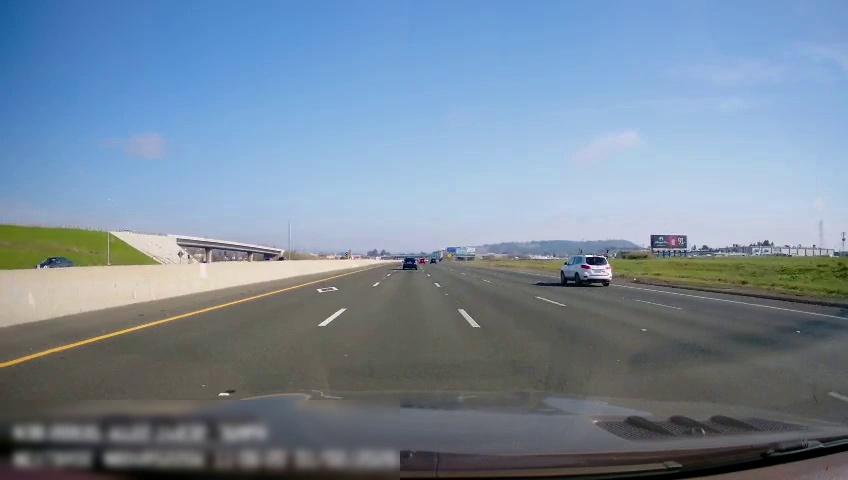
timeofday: Day
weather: Sunny
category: Drivable Space
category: Vehicles | Car
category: Vehicles | SUV
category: Vehicles | Car
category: Lanes | Current Lane
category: Lanes | Alternate Lane
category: Lanes | Current Lane
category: Lanes | Alternate Lane
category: Lanes | Alternate Lane
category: Lanes | Alternate Lane